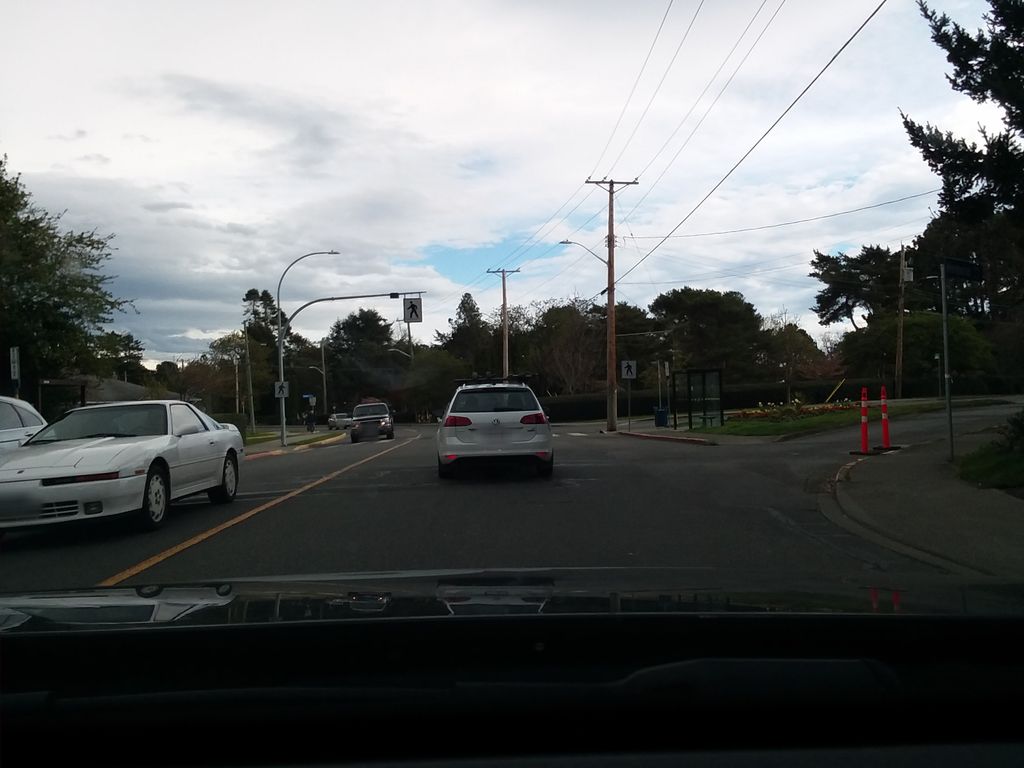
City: victoria